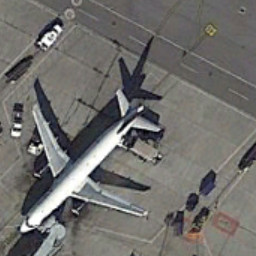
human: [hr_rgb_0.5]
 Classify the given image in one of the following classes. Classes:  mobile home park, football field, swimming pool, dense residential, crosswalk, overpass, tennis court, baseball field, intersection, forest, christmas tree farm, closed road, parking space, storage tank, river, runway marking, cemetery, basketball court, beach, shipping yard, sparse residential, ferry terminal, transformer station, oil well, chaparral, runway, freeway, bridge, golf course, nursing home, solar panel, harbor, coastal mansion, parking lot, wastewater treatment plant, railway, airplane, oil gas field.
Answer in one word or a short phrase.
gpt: airplane